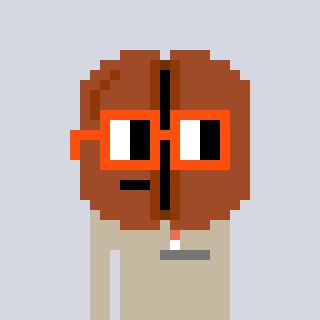
a pixel art character with square orange glasses, a coffeebean-shaped head and a bege-colored body on a cool background